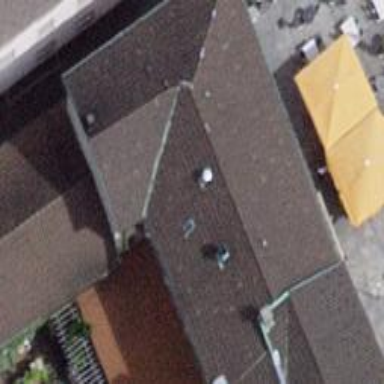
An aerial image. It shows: Restaurant.